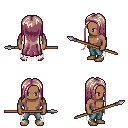
a pixel art fantasy rpg character, male body template, human, dark skin, white tattered cape, teal pants, white blonde extra-long hairstyle, spear, four views (front, back, left, right), 2x2 character sprite sheet, small pixel art, hard edges, no anti-aliasing